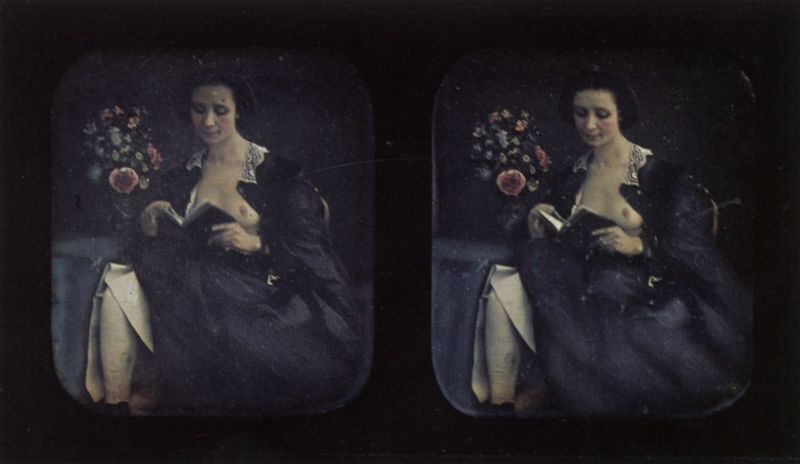
Titel: Akt-Stereodaguerreotypien
Künstler: Deutscher Photograph
Standort: Köln
Institution: Agfa Photo-Historama
Schlagwörter: akt, blau, dunkel, fuß, gemälde, haut, kopf, nackt, weiß, sitzen, blume, blumen, brust, busen, frau, frisur, kleid, nase, schwarz, stuhl, tisch, blick, dame, rose, rosen, rock, augen, blass, gesicht, kragen, rahmen, spitze, bild, hände, portrait, porträt, haare, mantel, sitzend, paar, vase, lächeln, bein, brüste, farbig, düster, zwei, blue, chair, hands, red, white, women, black, collar, dark, dress, dresses, face, female, girls, gray, green, hair, lace, ladies, lady, nose, old, painting, robe, seated, sit, sitting, skirt, table, woman, floral, lesen, flowers, gown, mirror, picture, pink, two, faltenwurf, rüsche, wange, erotisch, knie, lächelnd, blumenstrauss, konzentration, strauß, foto, fotografie, fotorealismus, offen, buch, unterrock, photo, hand, versunken, flower, naked, nude, nudity, skin, mystisch, girl, ship, young, frei, eyes, lesend, leserin, color, purple, shadow, mouth, mystik, vertieft, doppelt, books, bouquet, desk, faces, lesende, smile, breast, warze, reading, smiling, victorian, human, blush, leaves, neck, design, vergleich, vases, foot, shoe, read, unterkleid, bare, finger, fingers, antiquity, breasts, book, fish, lips, pale, blumenstraus, cheek, züchtig, tablecloth, photos, barbusig, still, page, pornografie, images, frivol, photograph, nipples, stereo, faded, blick nach unten, photographs, suchbild, blossom, knee, leg, black dress, image, makeup, tables, relax, pages, rosy, relaxed, blüme, what?, nackte brust, socks, double, sex, bla, stereophotographie, brest, still nature, boobie, notebook, boobs, tits, dual, calf, twin, nipple, film, navy, sexy, pure, dim, semi nude, bob, breats, boob, porn, nbose, same, frau brust nackt blume blau foto, boo, black coat, fase, twins, undressed, open blouse, crap, old breast, book reading, hot girls, two images, conginetal, mole, partial, blossoms, tit, two breast, gwon, scandalous, scandal, duplex, flowesr, book#, areola, stereoscope, bare leg, underskirt